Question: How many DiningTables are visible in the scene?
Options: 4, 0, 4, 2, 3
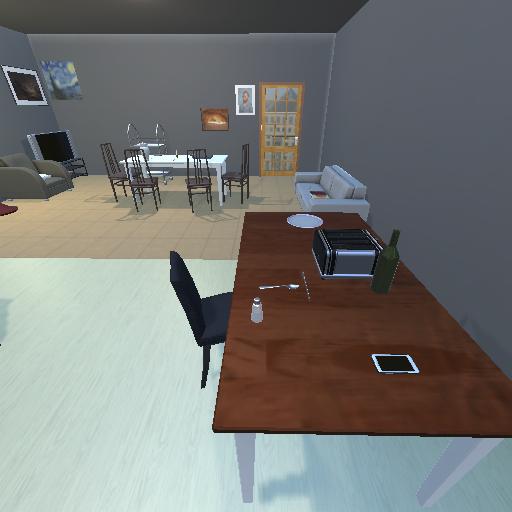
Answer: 4